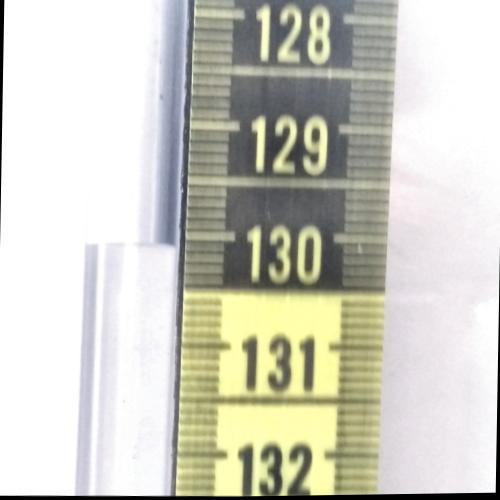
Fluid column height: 130.1 cm